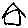
Label: house